Question: '''
public static class PlanetFragment extends Fragment {
public static final String ARG_PLANET_NUMBER = "planet_number";
public PlanetFragment() {
// Empty constructor required for fragment subclasses
}
@Override
public View onCreateView(LayoutInflater inflater, ViewGroup container,
Bundle savedInstanceState) {
View slidepane = null;
int i = getArguments().getInt(ARG_PLANET_NUMBER);
String planet = getResources().getStringArray(R.array.planets_array)[i];
if (i == 0)
{
slidepane = inflater.inflate(R.layout.activity_cam_way, container, false);
}
if (i == 1)
{
// startActivity(new Intent(this.getActivity(),com.project.smyrna.camway.FileBrowser.class));
slidepane = inflater.inflate(R.layout.activity_from_gallery, container, false);
}
if (i == 2 )
{
slidepane = inflater.inflate(R.layout.activity_settings, container, false);
}
if (slidepane == null)
{
//slidepane = inflater.inflate(R.layout.activity_cam_way, container, false);
}
return slidepane;
}
}
'''
Hi,
I have that code for inflating a layout inside of that :

but it doesn't work when i touch my photos or settings. its Force Closes
'''
12-14 22:42:58.011: D/AndroidRuntime(23679): Shutting down VM
12-14 22:42:58.011: W/dalvikvm(23679): threadid=1: thread exiting with uncaught exception (group=0x41fcbc68)
12-14 22:42:58.011: E/AndroidRuntime(23679): FATAL EXCEPTION: main
12-14 22:42:58.011: E/AndroidRuntime(23679): Process: com.dogaozkaraca.camway, PID: 23679
12-14 22:42:58.011: E/AndroidRuntime(23679): java.lang.NullPointerException
12-14 22:42:58.011: E/AndroidRuntime(23679): at android.opengl.GLSurfaceView.surfaceCreated(GLSurfaceView.java:525)
12-14 22:42:58.011: E/AndroidRuntime(23679): at android.view.SurfaceView.updateWindow(SurfaceView.java:572)
12-14 22:42:58.011: E/AndroidRuntime(23679): at android.view.SurfaceView.access$000(SurfaceView.java:86)
12-14 22:42:58.011: E/AndroidRuntime(23679): at android.view.SurfaceView$3.onPreDraw(SurfaceView.java:175)
12-14 22:42:58.011: E/AndroidRuntime(23679): at android.view.ViewTreeObserver.dispatchOnPreDraw(ViewTreeObserver.java:847)
12-14 22:42:58.011: E/AndroidRuntime(23679): at android.view.ViewRootImpl.performTraversals(ViewRootImpl.java:1871)
12-14 22:42:58.011: E/AndroidRuntime(23679): at android.view.ViewRootImpl.doTraversal(ViewRootImpl.java:1000)
12-14 22:42:58.011: E/AndroidRuntime(23679): at android.view.ViewRootImpl$TraversalRunnable.run(ViewRootImpl.java:5670)
12-14 22:42:58.011: E/AndroidRuntime(23679): at android.view.Choreographer$CallbackRecord.run(Choreographer.java:761)
12-14 22:42:58.011: E/AndroidRuntime(23679): at android.view.Choreographer.doCallbacks(Choreographer.java:574)
12-14 22:42:58.011: E/AndroidRuntime(23679): at android.view.Choreographer.doFrame(Choreographer.java:544)
12-14 22:42:58.011: E/AndroidRuntime(23679): at android.view.Choreographer$FrameDisplayEventReceiver.run(Choreographer.java:747)
12-14 22:42:58.011: E/AndroidRuntime(23679): at android.os.Handler.handleCallback(Handler.java:733)
12-14 22:42:58.011: E/AndroidRuntime(23679): at android.os.Handler.dispatchMessage(Handler.java:95)
12-14 22:42:58.011: E/AndroidRuntime(23679): at android.os.Looper.loop(Looper.java:136)
12-14 22:42:58.011: E/AndroidRuntime(23679): at android.app.ActivityThread.main(ActivityThread.java:5081)
12-14 22:42:58.011: E/AndroidRuntime(23679): at java.lang.reflect.Method.invokeNative(Native Method)
12-14 22:42:58.011: E/AndroidRuntime(23679): at java.lang.reflect.Method.invoke(Method.java:515)
12-14 22:42:58.011: E/AndroidRuntime(23679): at com.android.internal.os.ZygoteInit$MethodAndArgsCaller.run(ZygoteInit.java:781)
12-14 22:42:58.011: E/AndroidRuntime(23679): at com.android.internal.os.ZygoteInit.main(ZygoteInit.java:597)
12-14 22:42:58.011: E/AndroidRuntime(23679): at de.robv.android.xposed.XposedBridge.main(XposedBridge.java:126)
12-14 22:42:58.011: E/AndroidRuntime(23679): at dalvik.system.NativeStart.main(Native Method)
'''
i want to load different activities(layouts) with that draggable left panel.
If you want to understand what im doing : you can download camway app from playstore....
i will move photos and settings buttons to left panel :)
I want to get rid of that stupid errors. :) :)
Hope you understand my question :)
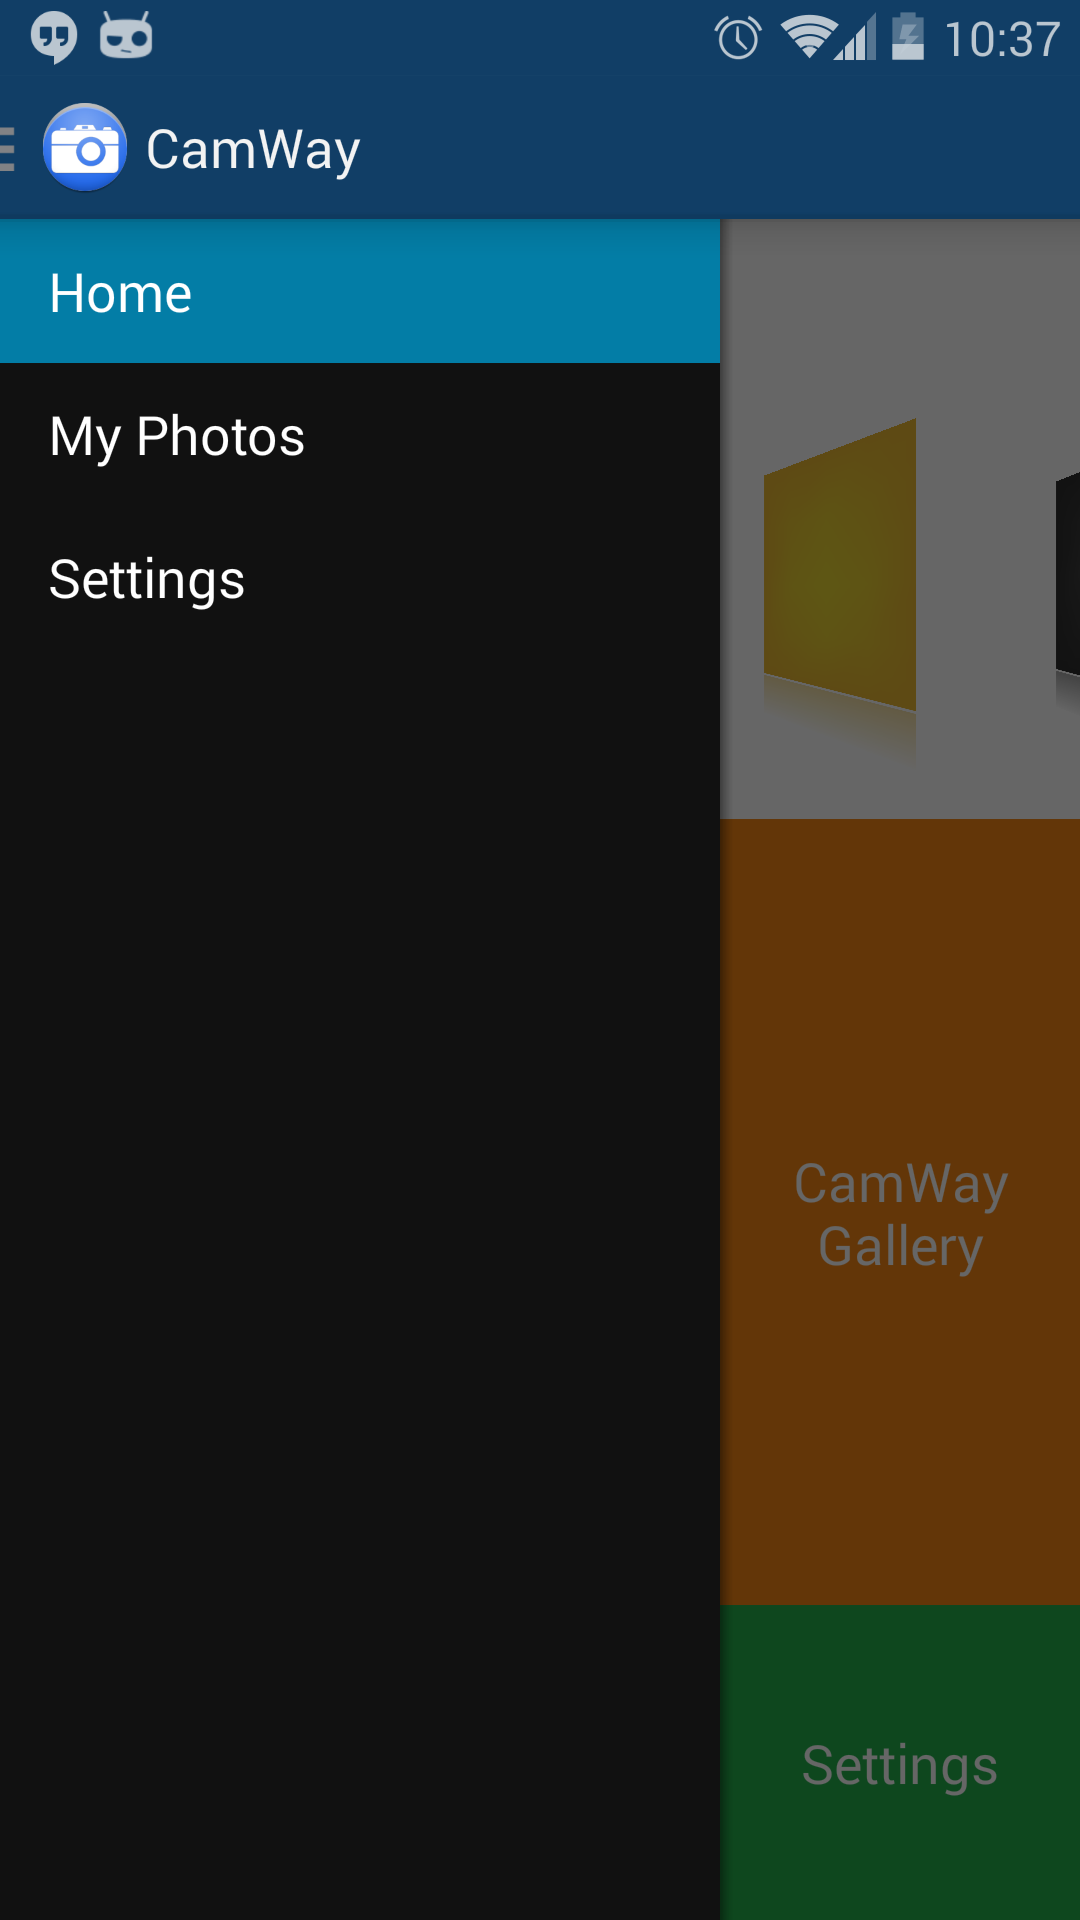
Answer: I found answer by trying :)
We should load stuff before inflating an xml activity :)
because it only loads xml activity file . So all other stuff in xml's java file won't include. :)
So we need to load these stuff before inflating.
Like this...
Before :
'''
if (i == 2 )
{
slidepane = inflater.inflate(R.layout.activity_settings, container, false);
}
'''
after :
'''
if (i == 2 )
{
// load all stuff here
// like an listview things :)
// or custom libraries stuff
// and then load them here again :)
slidepane = inflater.inflate(R.layout.activity_settings, container, false);
}
'''